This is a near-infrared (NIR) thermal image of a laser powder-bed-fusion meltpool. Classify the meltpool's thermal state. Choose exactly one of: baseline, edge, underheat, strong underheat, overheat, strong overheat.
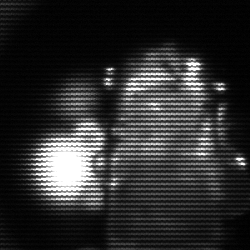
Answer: strong underheat